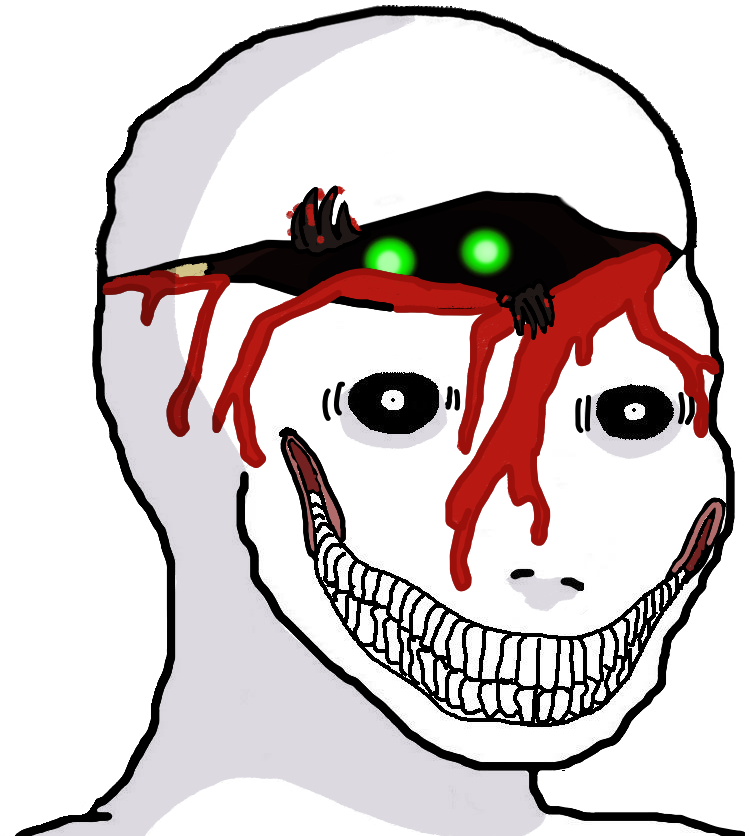
Label: 5_Oomer